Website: macys
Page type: payment
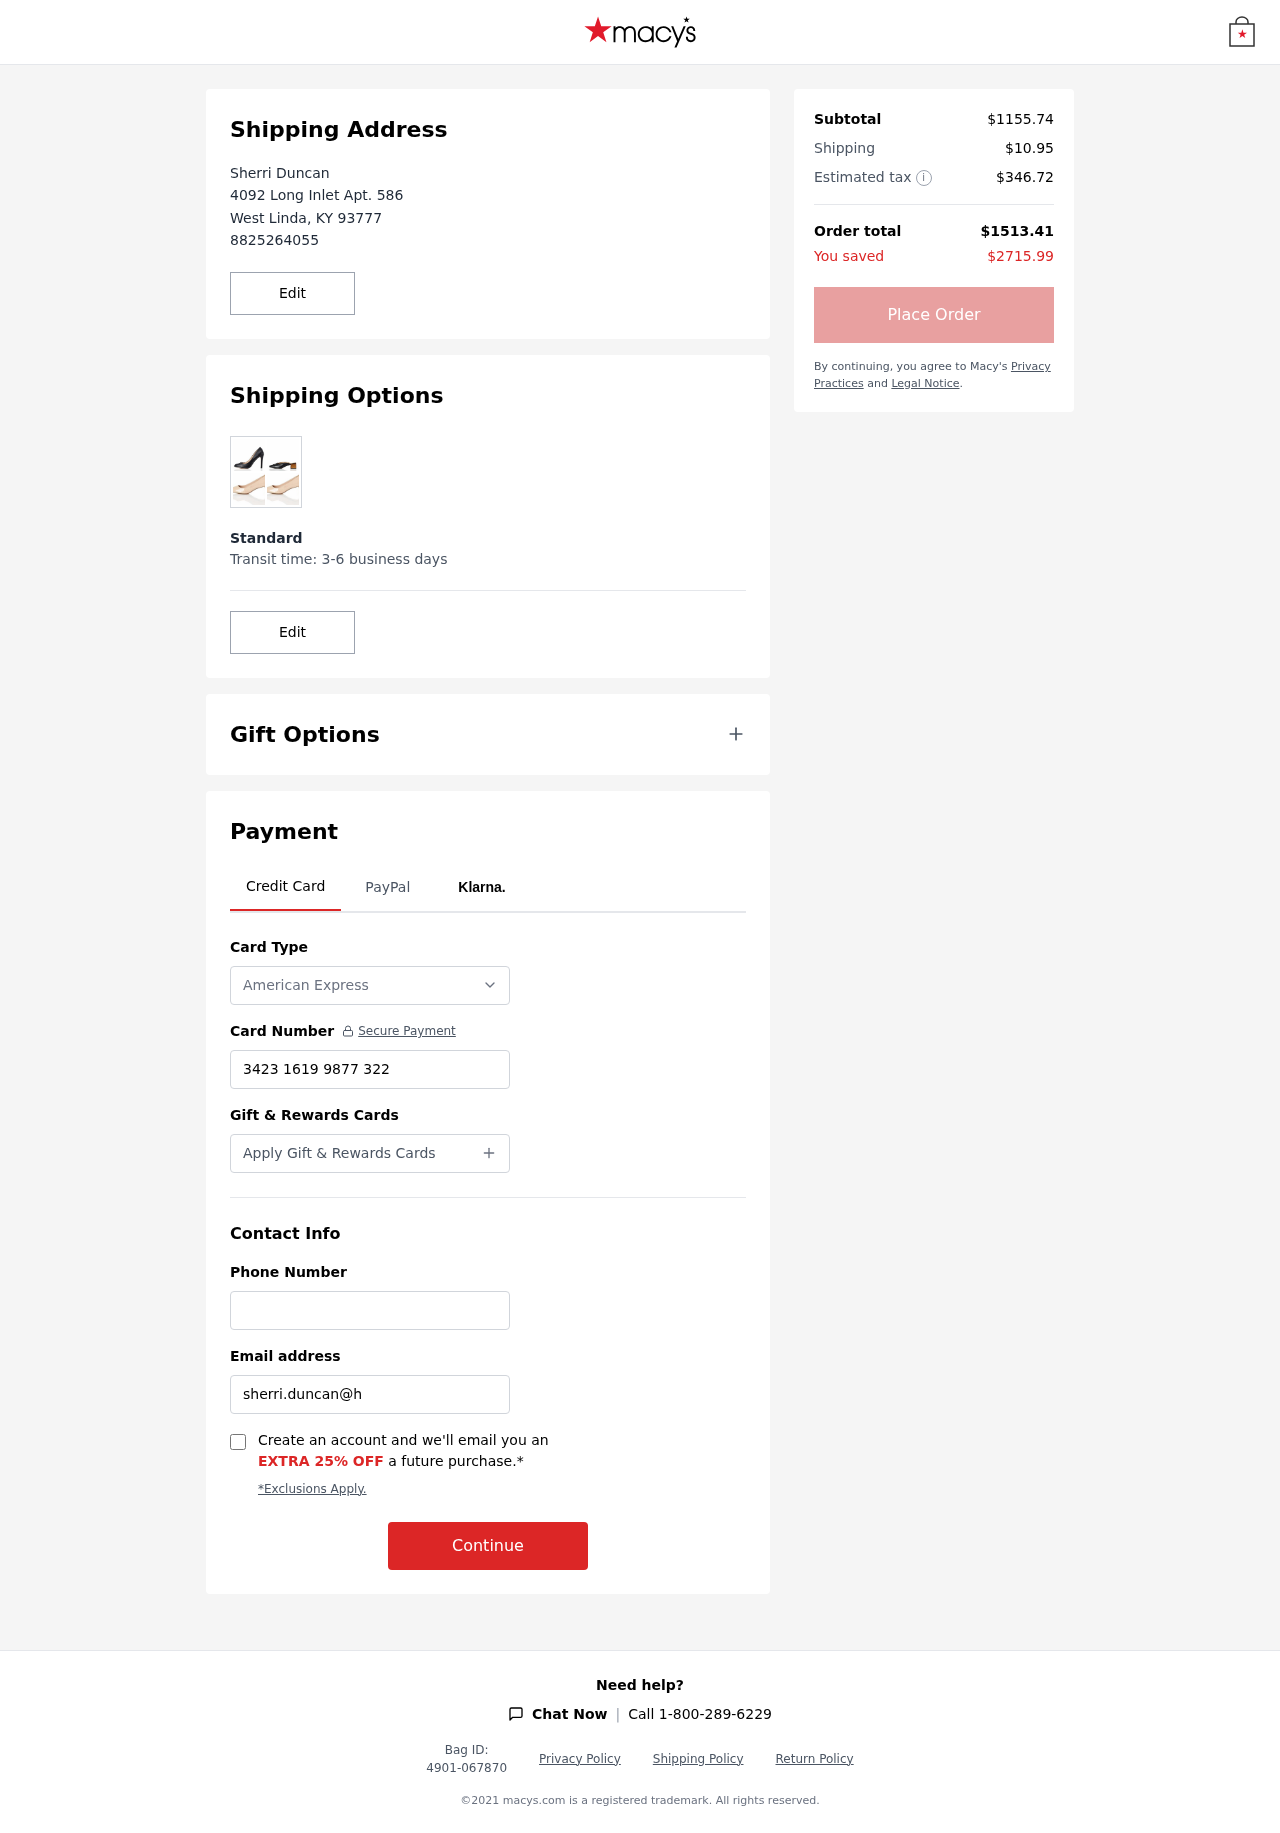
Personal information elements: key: PII_CARD_NUMBER
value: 3423 1619 9877 322
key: PII_CARD_TYPE
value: American Express
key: PII_CITY
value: West Linda
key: PII_EMAIL
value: sherri.duncan@hotmail.com
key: PII_FULLNAME
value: Sherri Duncan
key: PII_PHONE
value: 8825264055
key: PII_POSTCODE
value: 93777
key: PII_STATE_ABBR
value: KY
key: PII_STREET
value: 4092 Long Inlet Apt. 586
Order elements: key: ORDER_SUBTOTAL
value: $1155.74
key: ORDER_SHIPPING_COST
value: $10.95
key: ORDER_TAX
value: $346.72
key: ORDER_TOTAL
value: $1513.41
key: ORDER_SAVINGS
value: $2715.99